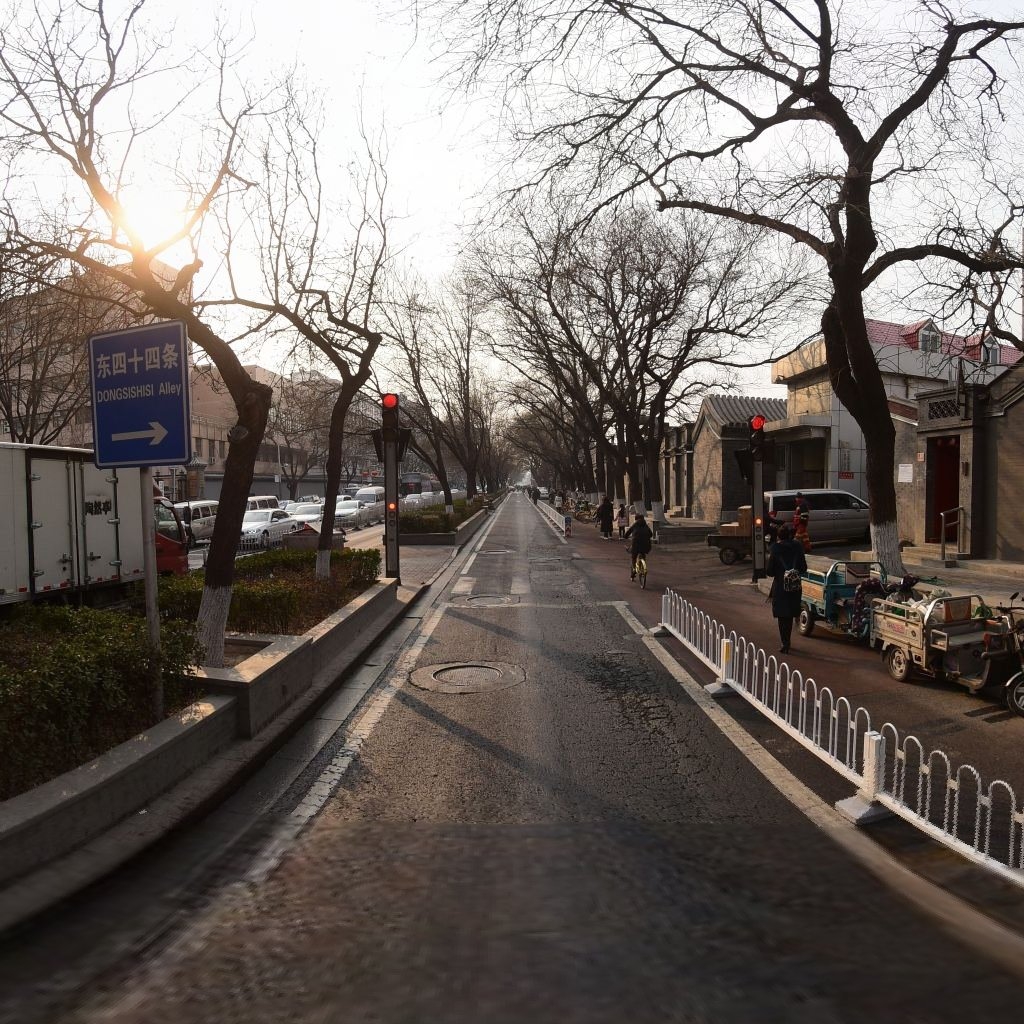
Region: Dongcheng
Road damage annotations: manhole cover, alligator crack, manhole cover, manhole cover